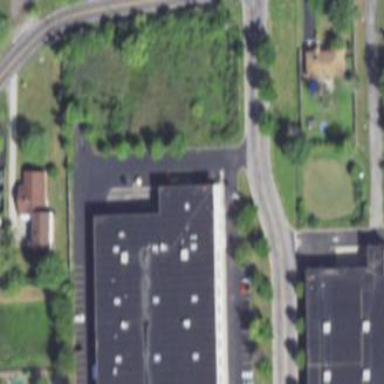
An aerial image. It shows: Building used as fitness center.